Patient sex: F
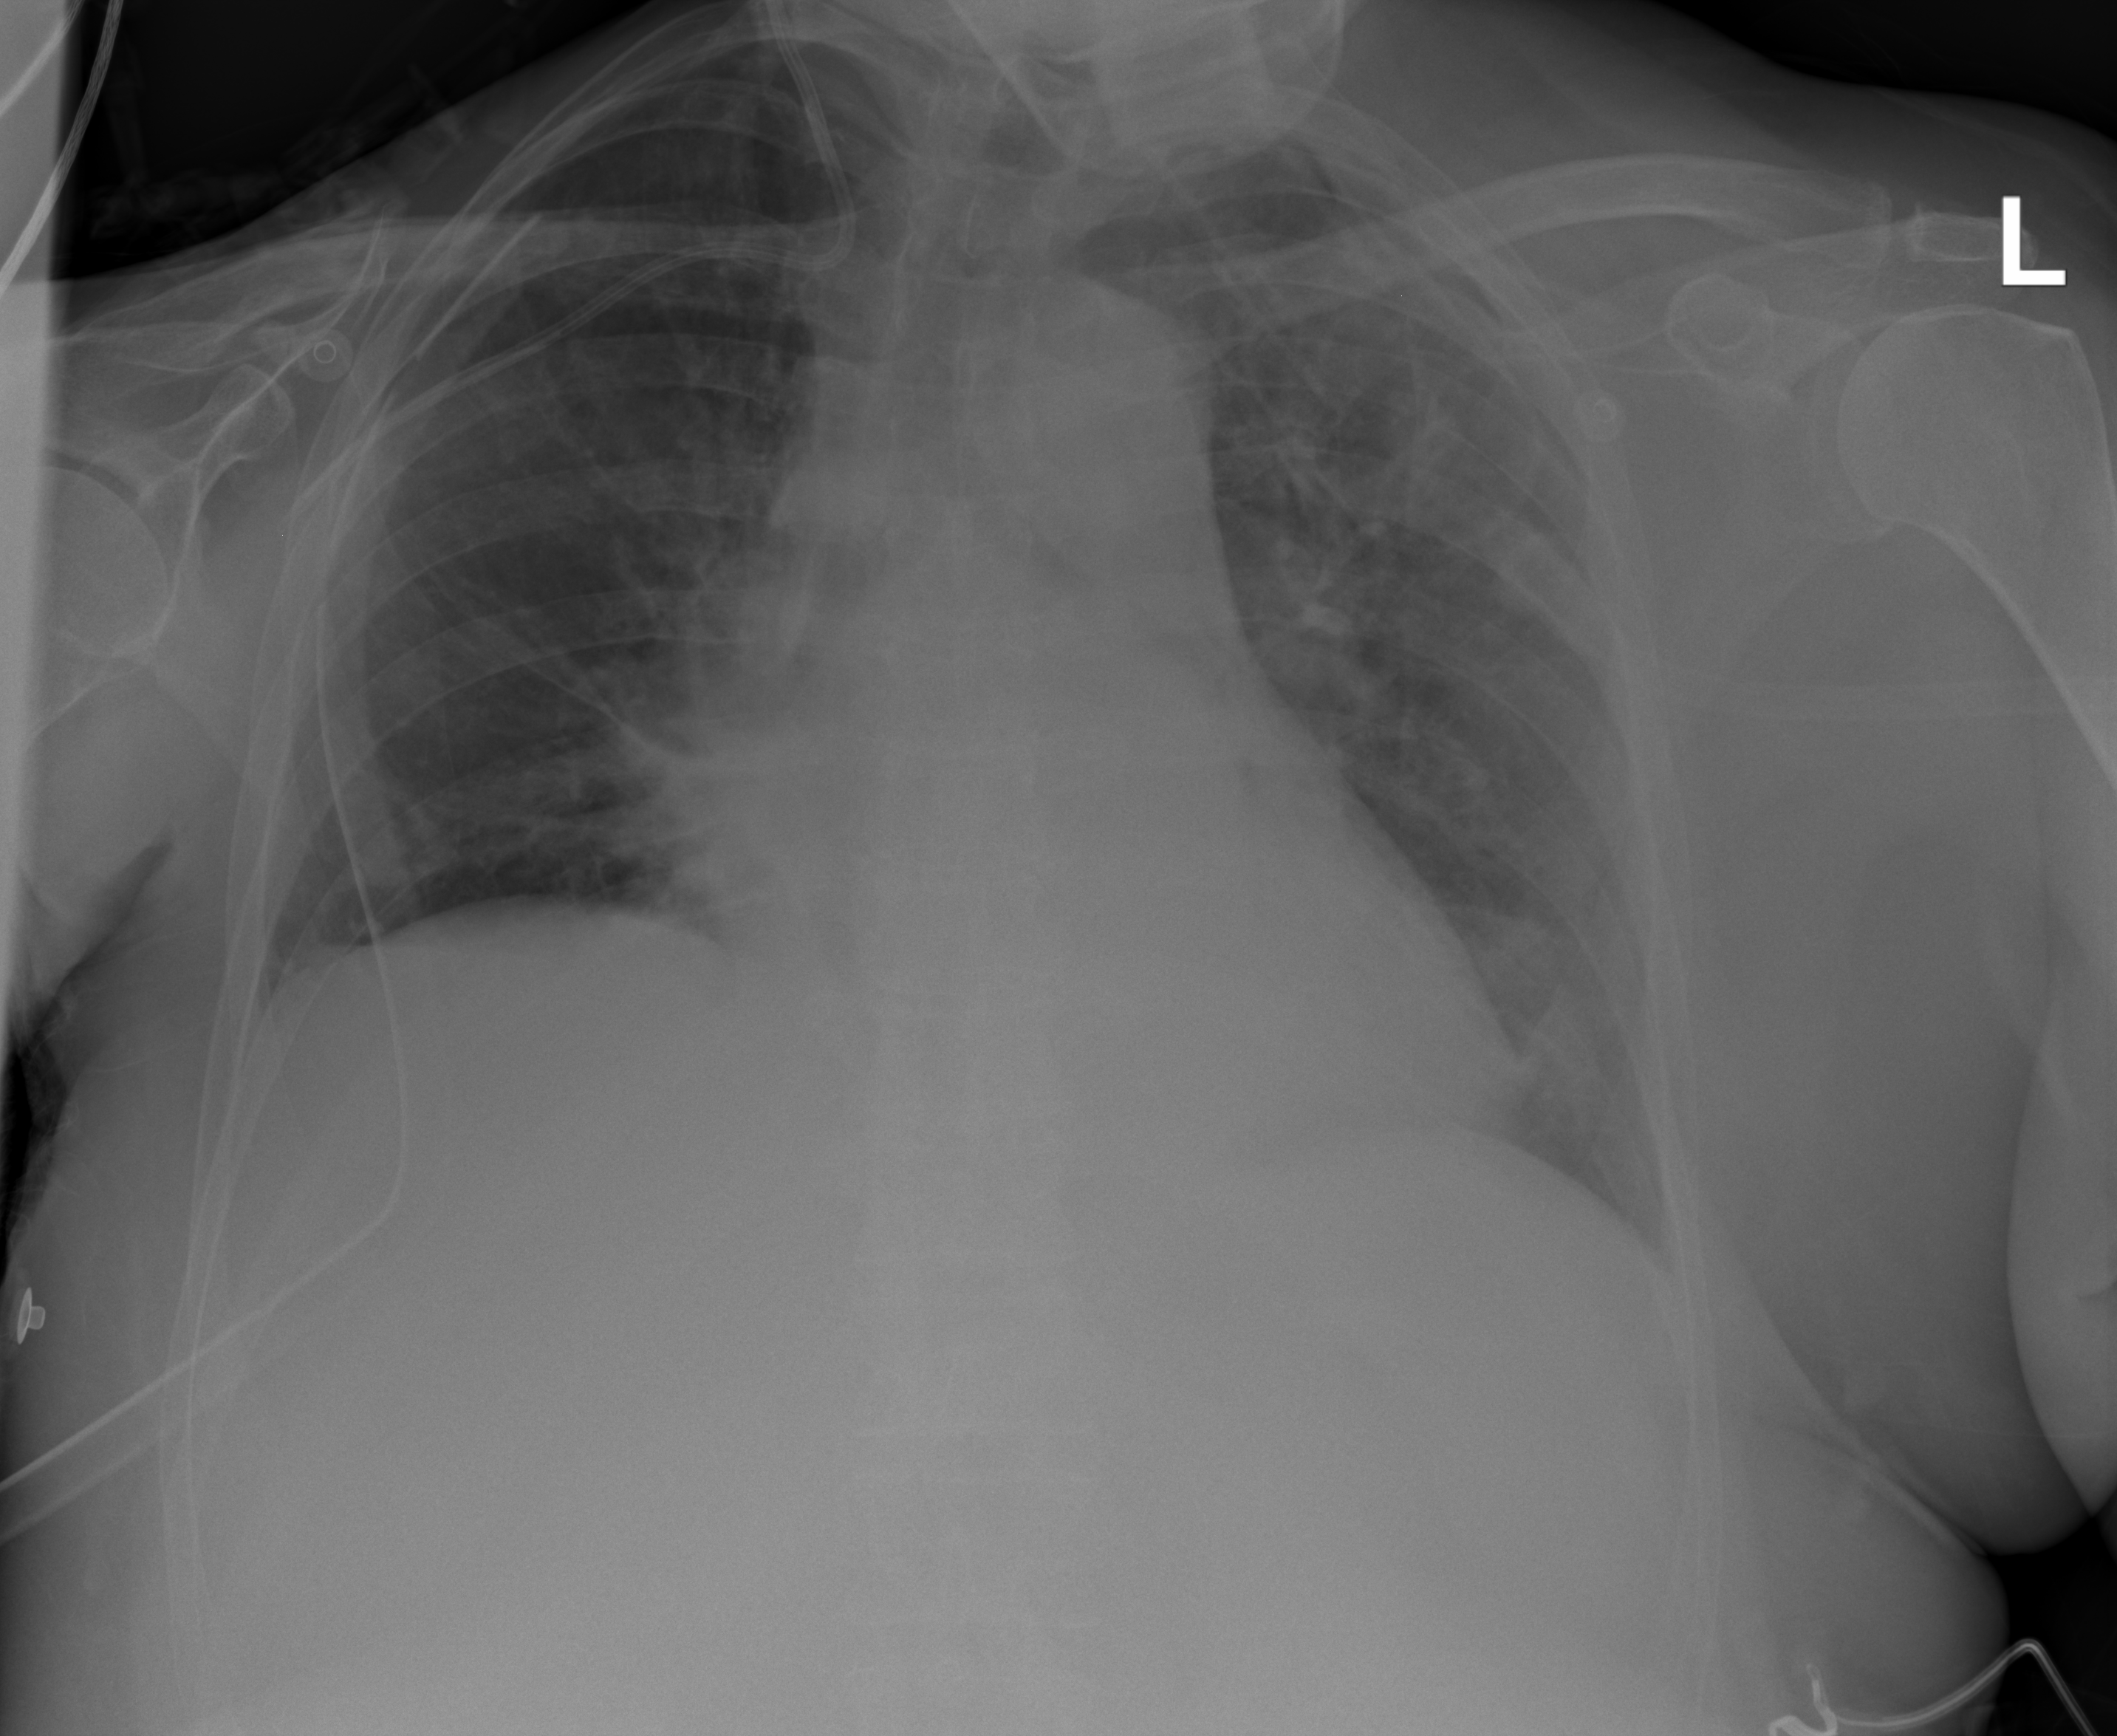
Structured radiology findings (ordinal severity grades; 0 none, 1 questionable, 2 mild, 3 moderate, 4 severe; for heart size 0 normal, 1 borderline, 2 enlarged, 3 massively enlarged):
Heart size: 0
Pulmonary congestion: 0
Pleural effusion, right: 0
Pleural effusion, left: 0
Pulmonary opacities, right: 0
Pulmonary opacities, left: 2
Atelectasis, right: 2
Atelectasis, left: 2